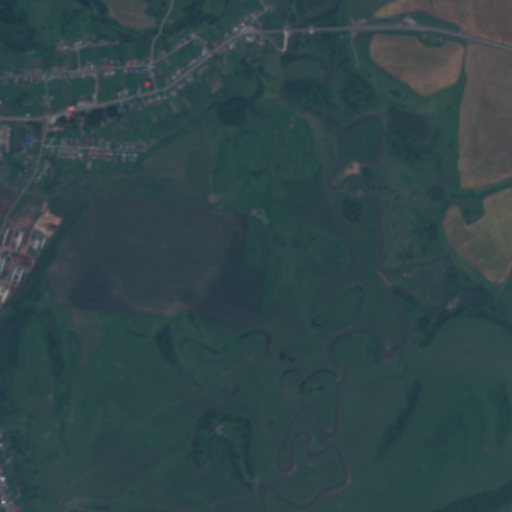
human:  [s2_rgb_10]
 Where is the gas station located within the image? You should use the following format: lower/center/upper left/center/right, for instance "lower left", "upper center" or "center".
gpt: The gas station is located in the upper right of the image.
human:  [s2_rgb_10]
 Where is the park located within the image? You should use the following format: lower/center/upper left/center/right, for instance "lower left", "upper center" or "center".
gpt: The park is located in the upper left of the image.
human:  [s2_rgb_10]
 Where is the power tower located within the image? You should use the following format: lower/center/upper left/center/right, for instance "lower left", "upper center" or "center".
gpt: There is no power tower in the image.